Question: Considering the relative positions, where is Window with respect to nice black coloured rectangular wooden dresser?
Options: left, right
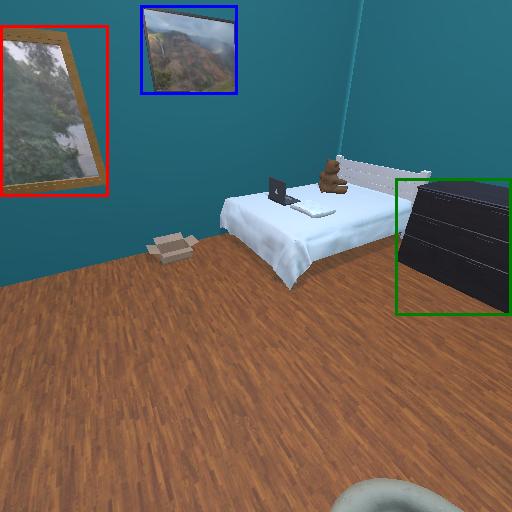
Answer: left